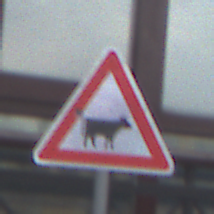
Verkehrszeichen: ViehtriebLinks
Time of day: MorningAfternoon
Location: Outdoor (Urban)
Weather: Overcast
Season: NotSpecified
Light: Natural